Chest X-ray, AP view. Patient: 58 years old, sex M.
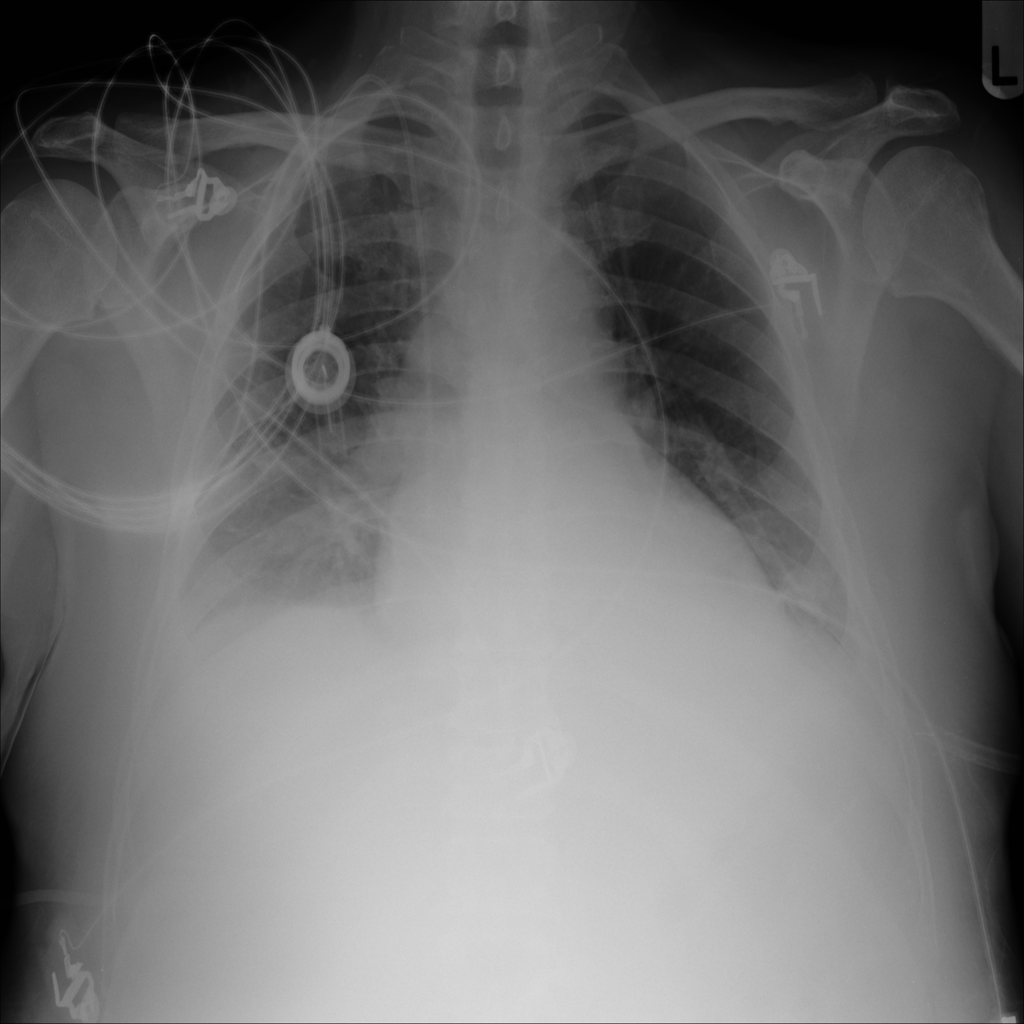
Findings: Effusion